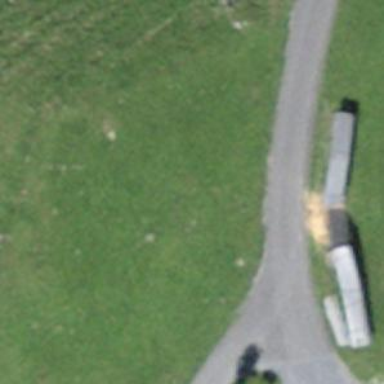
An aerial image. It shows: Campsite designated for tourism.